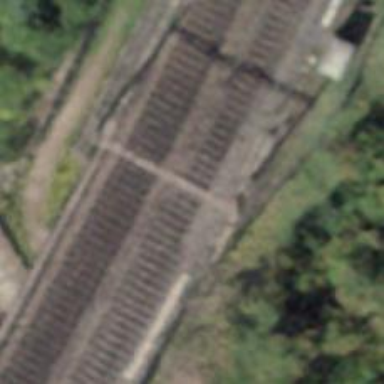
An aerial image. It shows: Single railway track with electrified contact line.